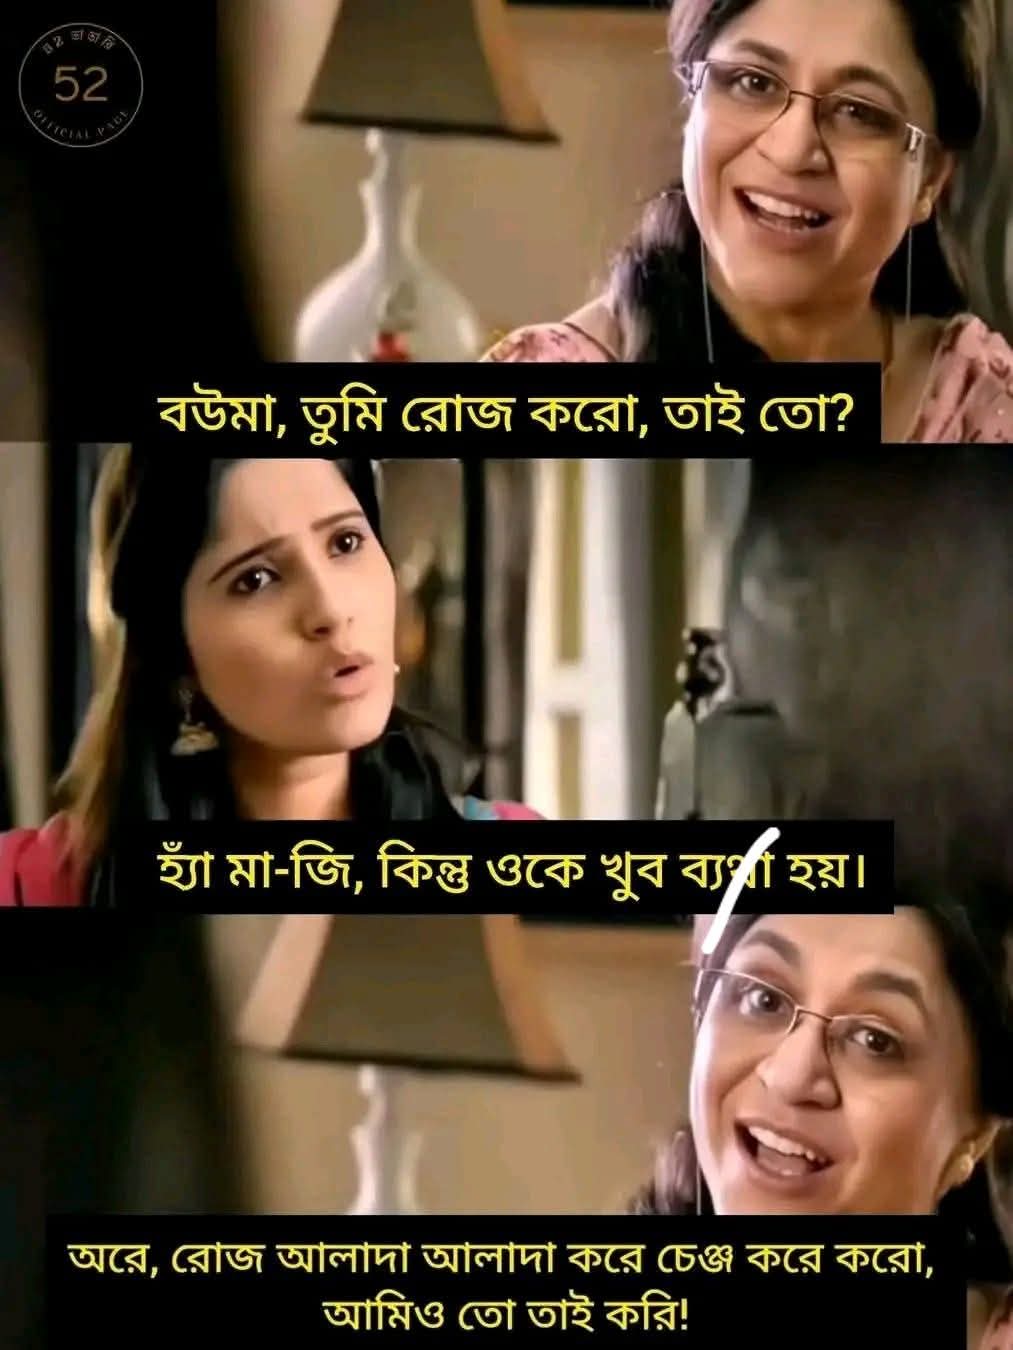
Text: বউমা, তুমি রোজ করো, তাই তো?
হ্যাঁ মা-জি, কিন্তু ওকে খুব ব্যথা হয়।
অরে, রোজ আলাদা আলাদা করে চেঞ্জ করে করো, আমিও তো তাই করি!
Label: Non Hate